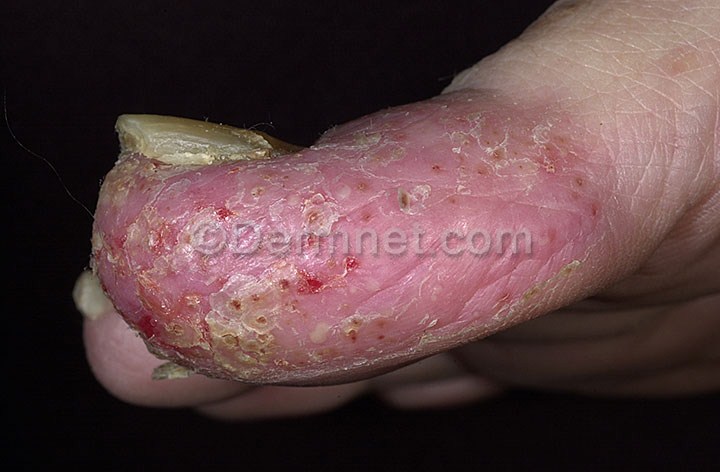
Disease: Psoriasis pictures Lichen Planus and related diseases